Question: I am writing a module that downloads product data from our distributor's site and then categorizes it based on settings that I have defined. The category mappings are defined in the following 'SQL' table:

The functions are called from within a 'foreach' loop that also downloads the data. I did not receive any errors prior to writing the function that queries the above database and saves the category based on a string value received from our distributor. Here is the line where I call the function:
'''
//Get PS category based on mapped values
$PsCategory = getPsCategory($category1);
'''
After calling this function, I started getting the following error:
'Fatal error: Maximum execution time of 30 seconds exceeded in C:\xampp\htdocs\prestaprep1-5-3-1\modules\stlimportmodule\model\database.php on line 7'
The relevant functions are below:
'''
function getMappedData(){
include('C:/xampp/htdocs/prestaprep1-5-3-1/modules/stlimportmodule/model/database.php');
$query='SELECT * FROM category_maps';
$statement = $db->prepare($query);
$statement -> execute();
$fetchedData = $statement ->fetchAll();
$statement -> closeCursor();
return $fetchedData;
}
function getPsCategory($stlCategory){
$fetchedData = getMappedData();
// print_r($fetchedData);
foreach ($fetchedData as $mappedSTLvalues) {
if($stlCategory == $mappedSTLvalues[0]){
$psCategoryValue = $mappedSTLvalues['ps_category'];
}else{
$psCategoryValue = 2;
}
}
return $psCategoryValue;
}
'''
You may notice that I have this divided into two functions, one as a control and one just to do the 'SQL' query. Initially, it was all in the same function but I have divided it up to help with troubleshooting. My db file is as follows:
'''
$dsn = 'mysql:host=localhost;dbname=ps_development';
$username = 'root';
$password = '';
try {
$db = new PDO($dsn, $username, $password);
} catch (PDOException $e) {
$error_message = $e->getMessage();
include('database_error.php');
exit();
}
//DEBUG: echo "database.php is referenced"
'''
Line 7 is here:
'''
$db = new PDO($dsn, $username, $password);
'''
As best as I can tell, it appears that I am entering an infinite loop somewhere in my code. No other functions have any errors when using this db file and I can't see any errors in my query syntax. The db isn't too large since it only contains 9 records.
If anyone can point something out that I have missed, I would appreciate it.
---
When I do a print_r, I get the following output:
'''
Array ( [0] => Array ( [stl_category] => Christian Living [0] => Christian Living [ps_category] => 38 [1] => 38 [id] => 3 [2] => 3 ) [1] => Array ( [stl_category] => Inspirational Motivation [0] => Inspirational Motivation [ps_category] => 230 [1] => 230 [id] => 4 [2] => 4 ) [2] => Array ( [stl_category] => Love and Marriage [0] => Love and Marriage [ps_category] => 231 [1] => 231 [id] => 5 [2] => 5 ) ) Array ( [0] => Array ( [stl_category] => Christian Living [0] => Christian Living [ps_category] => 38 [1] => 38 [id] => 3 [2] => 3 ) [1] => Array ( [stl_category] => Inspirational Motivation [0] => Inspirational Motivation [ps_category] => 230 [1] => 230 [id] => 4 [2] => 4 ) [2] => Array ( [stl_category] => Love and Marriage [0] => Love and Marriage [ps_category] => 231 [1] => 231 [id] => 5 [2] => 5 ) ) Array ( [0] => Array ( [stl_category] => Christian Living [0] => Christian Living [ps_category] => 38 [1] => 38 [id] => 3 [2] => 3 ) [1] => Array ( [stl_category] => Inspirational Motivation [0] => Inspirational Motivation [ps_category] => 230 [1] => 230 [id] => 4 [2] => 4 ) [2] => Array ( [stl_category] => Love and Marriage [0] => Love and Marriage [ps_category] => 231 [1] => 231 [id] => 5 [2] => 5 ) ) Array ( [0] => Array ( [stl_category] => Christian Living [0] => Christian Living [ps_category] => 38 [1] => 38 [id] => 3 [2] => 3 ) [1] => Array ( [stl_category] => Inspirational Motivation [0] => Inspirational Motivation [ps_category] => 230 [1] => 230 [id] => 4 [2] => 4 ) [2] => Array ( [stl_category] => Love and Marriage [0] => Love and Marriage [ps_category] => 231 [1] => 231 [id] => 5 [2] => 5 ) ) Array ( [0] => Array ( [stl_category] => Christian Living [0] => Christian Living [ps_category] => 38 [1] => 38 [id] => 3 [2] => 3 ) [1] => Array ( [stl_category] => Inspirational Motivation [0] => Inspirational Motivation [ps_category] => 230 [1] => 230 [id] => 4 [2] => 4 ) [2] => Array ( [stl_category] => Love and Marriage [0] => Love and Marriage [ps_category] => 231 [1] => 231 [id] => 5 [2] => 5 ) ) Array ( [0] => Array ( [stl_category] => Christian Living [0] => Christian Living [ps_category] => 38 [1] => 38 [id] => 3 [2] => 3 ) [1] => Array ( [stl_category] => Inspirational Motivation [0] => Inspirational Motivation [ps_category] => 230 [1] => 230 [id] => 4 [2] => 4 ) [2] => Array ( [stl_category] => Love and Marriage [0] => Love and Marriage [ps_category] => 231 [1] => 231 [id] => 5 [2] => 5 ) )
'''
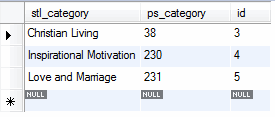
Answer: Seems to be it is taking too long to connect to your database.
Has this worked before?
You could try the following to extend the amount of time your script can run:
'''
ini_set('max_execution_time', 600); //600 seconds = 10 minutes
'''
It seems to be though that it is taking way too long to connect.
Your using ODBC, correct?
I see your including
'''
include('C:/xampp/htdocs/prestaprep1-5-3-1/modules/stlimportmodule/model/database.php');
'''
within a function. This means, if you have for loops you may be creating many $db objects and causing the freeze. You need to move the include out of the function, and use a global $db variable.